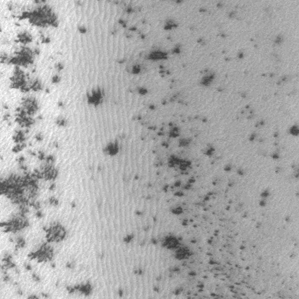
Label: frost